Question: I want to make a custom Exception in C#, but in theory I do need to do a little parsing first before I can make a human readable ExceptionMessage.
The problem is that the orginal Message can only be set by calling the base constructor of 'Messsage', so I can't do any parsing in advance.
I tried overring the Message property like this:
'''
public class CustomException : Exception
{
string _Message;
public CustomException(dynamic json) : base("Plep")
{
// Some parsing to create a human readable message (simplified)
_Message = json.message;
}
public override string Message
{
get { return _Message; }
}
}
'''
The problem is that the Visual Studio debugger still shows the message that I've passed into the constructor, in this case.
'''
throw new CustomException( new { message="Show this message" } )
'''
results in:

If I leave the base constructor empty it will show a very generic message:
It looks like the Exception Dialog reads some field/property that I don't have any access too. Is there any other way to set a human readable error message outside the base constructor on Exception.
Note that I'm using Visual Studio 2012.
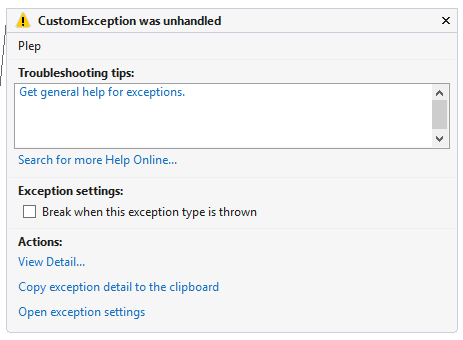
Answer: Just put the formatting code into a static method?
'''
public CustomException(dynamic json) : base(HumanReadable(json)) {}
private static string HumanReadable(dynamic json) {
return whatever you need to;
}
'''